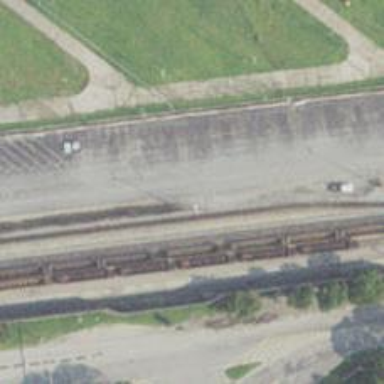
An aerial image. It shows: Abandoned railway.